Field crop: maize
Growth stage: 2
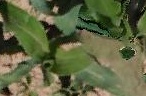
Species: maize